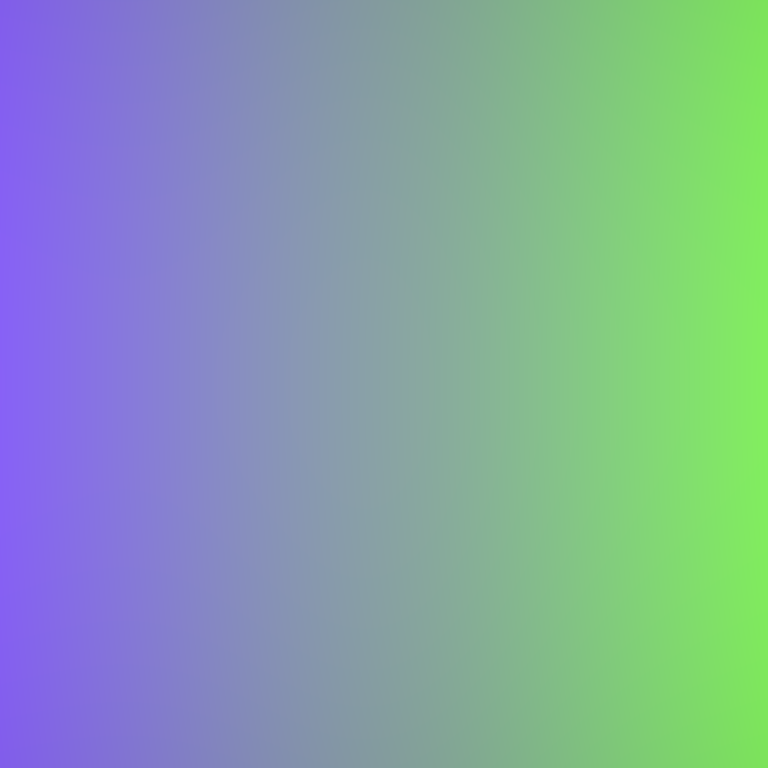
Abstract light effect, smooth gradient from violet to green, calm atmosphere, soft blend, no room, no furniture, no objects.